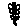
Label: flower